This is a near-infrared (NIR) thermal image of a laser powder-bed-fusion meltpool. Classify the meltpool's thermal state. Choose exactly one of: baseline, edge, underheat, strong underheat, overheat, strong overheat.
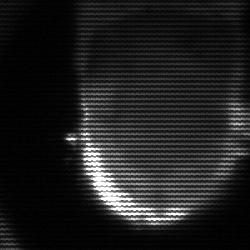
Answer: baseline